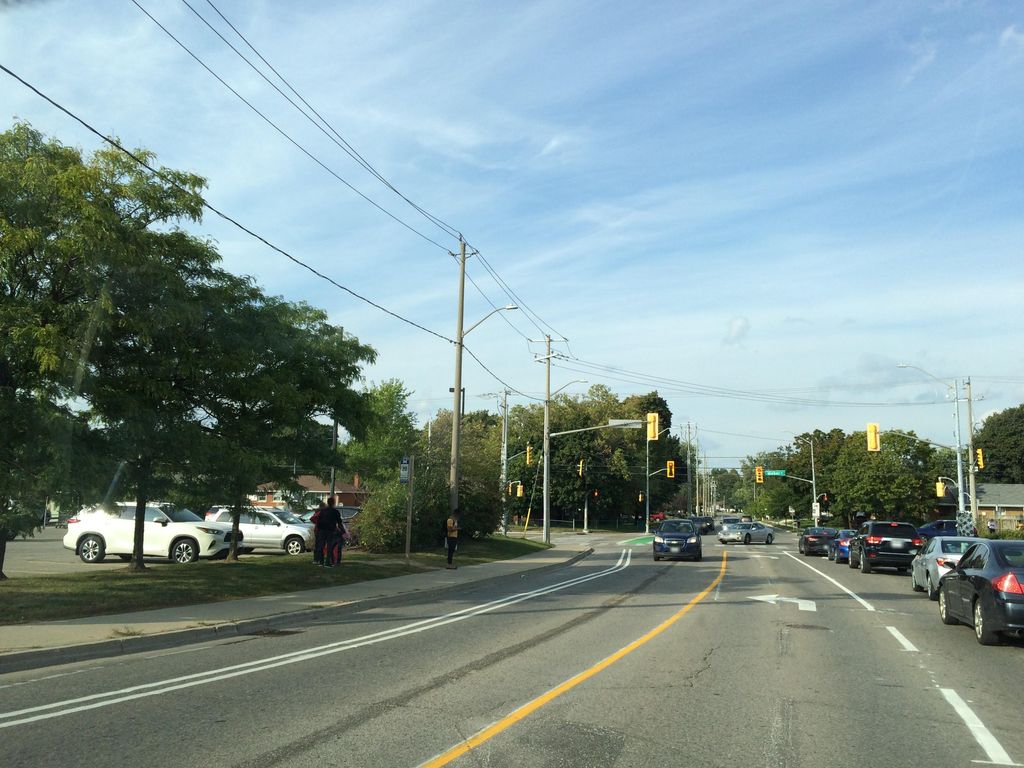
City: kitchener-waterloo